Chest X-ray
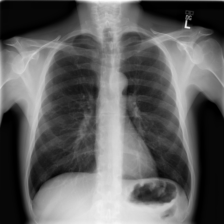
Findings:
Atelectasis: negative
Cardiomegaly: negative
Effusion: negative
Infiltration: negative
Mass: negative
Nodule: negative
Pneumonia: negative
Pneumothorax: negative
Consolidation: negative
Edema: negative
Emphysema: negative
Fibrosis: negative
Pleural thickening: negative
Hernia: negative